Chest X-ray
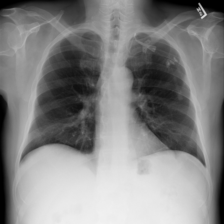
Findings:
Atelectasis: negative
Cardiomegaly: negative
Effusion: negative
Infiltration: negative
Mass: negative
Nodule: negative
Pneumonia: negative
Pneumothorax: negative
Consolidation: negative
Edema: negative
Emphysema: negative
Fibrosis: negative
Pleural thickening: negative
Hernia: negative